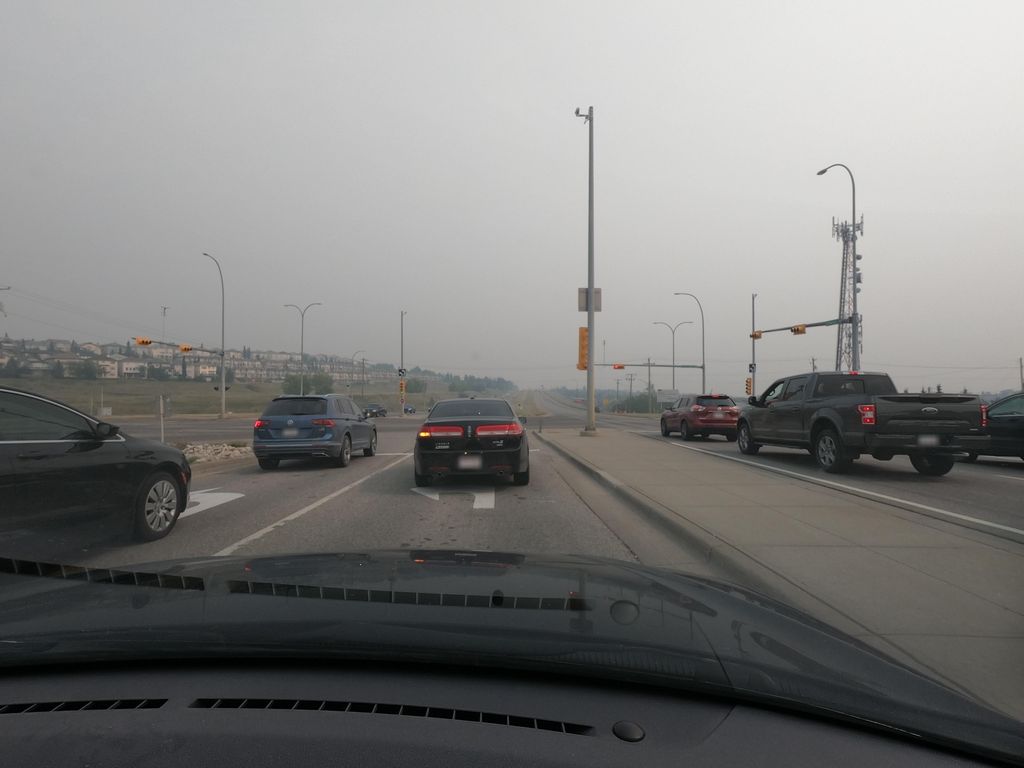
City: calgary